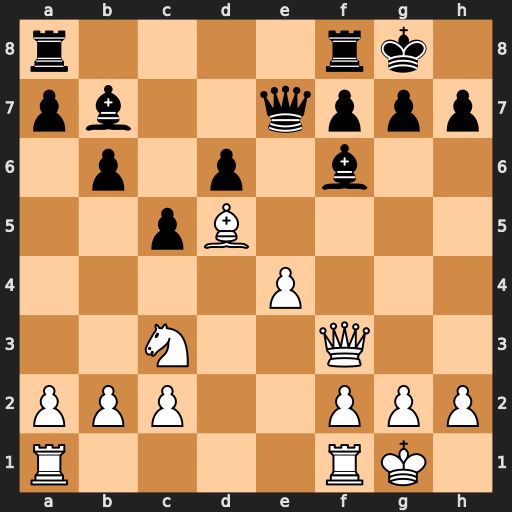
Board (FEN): r4rk1/pb2qppp/1p1p1b2/2pB4/4P3/2N2Q2/PPP2PPP/R4RK1
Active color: w
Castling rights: -
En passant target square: -
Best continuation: e5 Bxe5 Bxb7